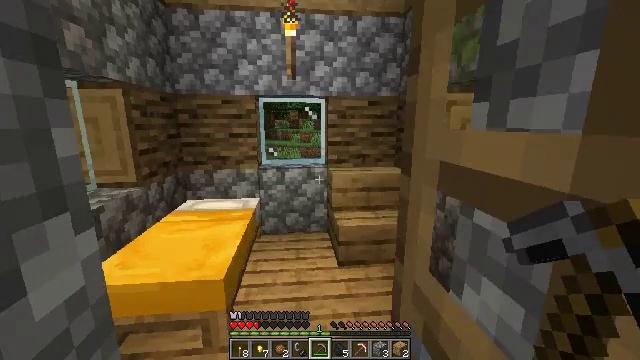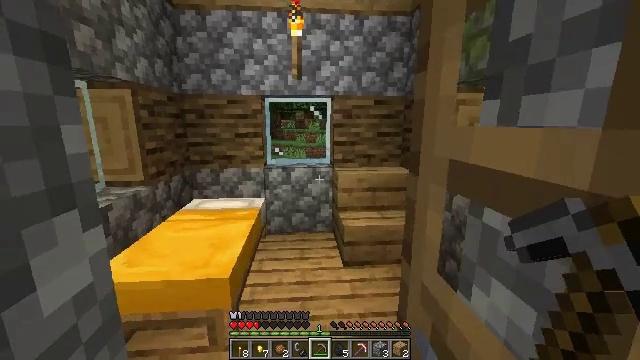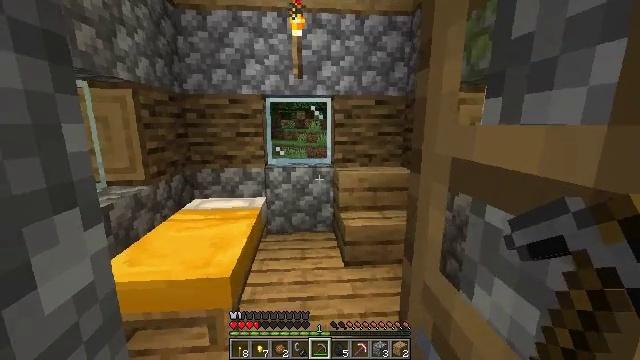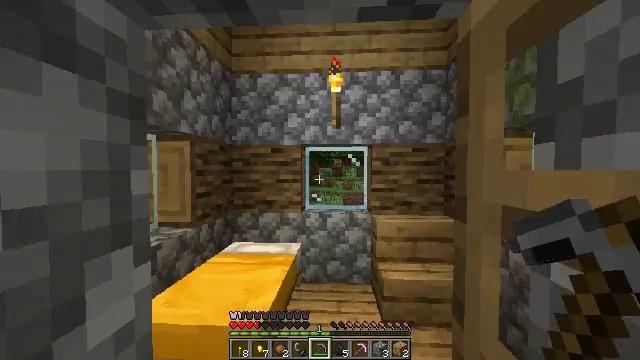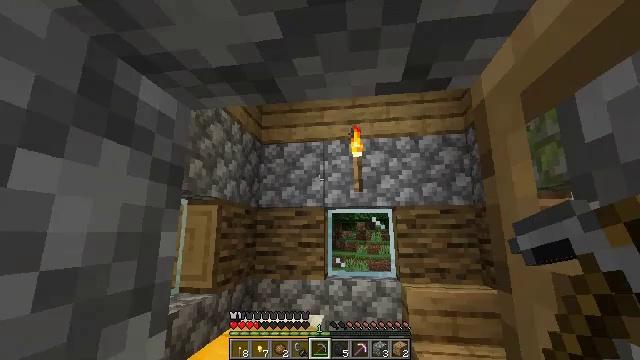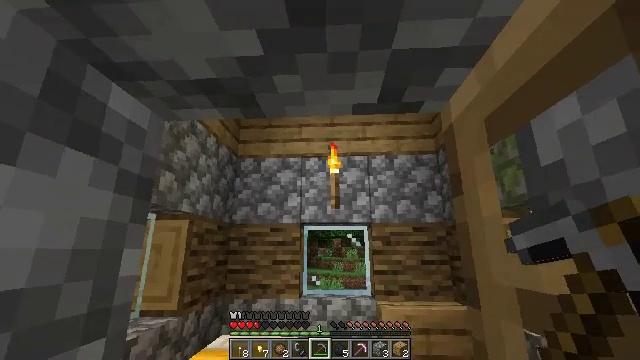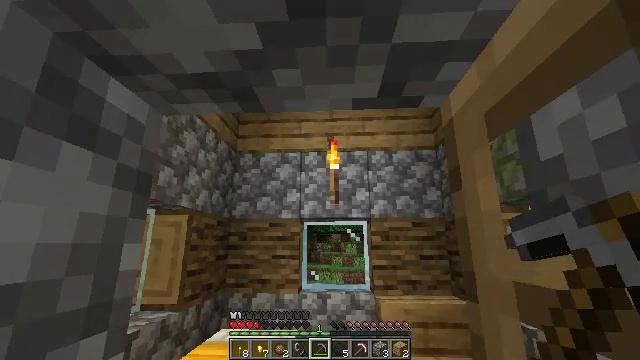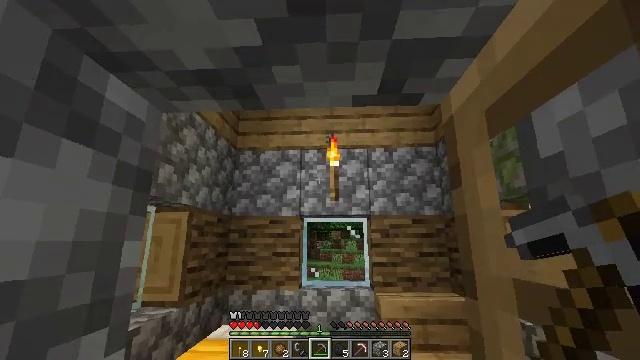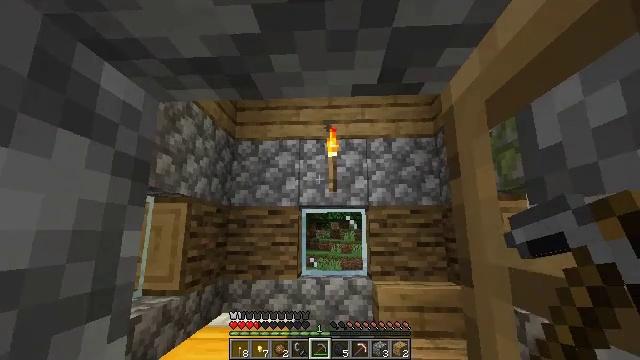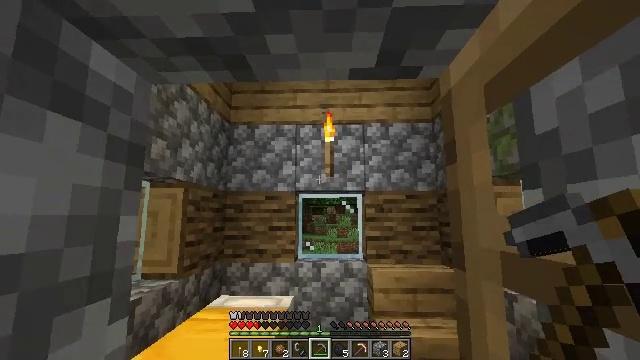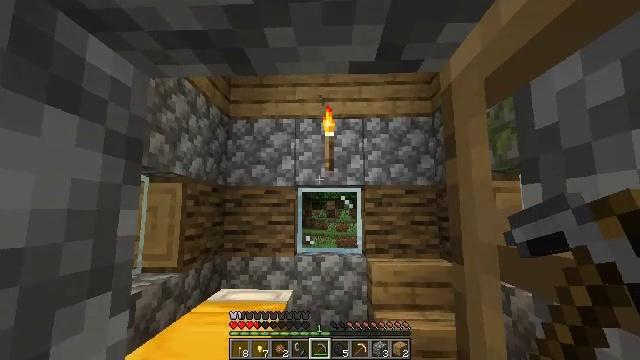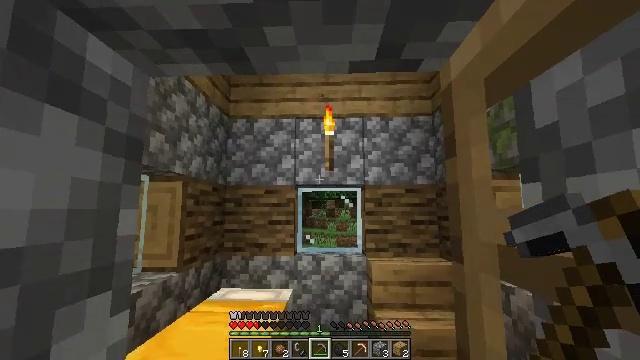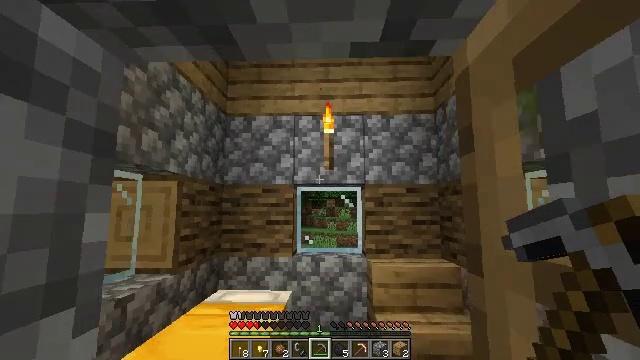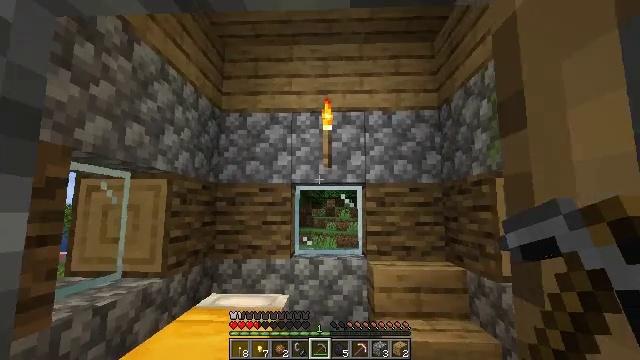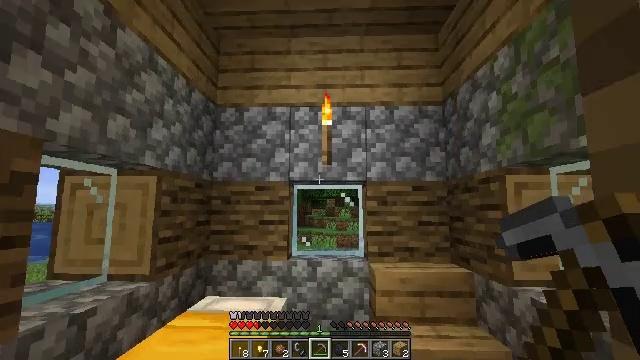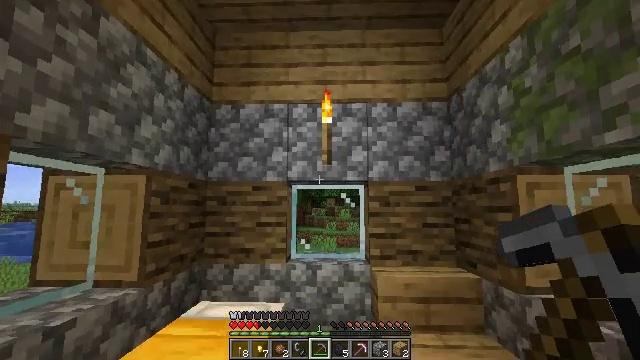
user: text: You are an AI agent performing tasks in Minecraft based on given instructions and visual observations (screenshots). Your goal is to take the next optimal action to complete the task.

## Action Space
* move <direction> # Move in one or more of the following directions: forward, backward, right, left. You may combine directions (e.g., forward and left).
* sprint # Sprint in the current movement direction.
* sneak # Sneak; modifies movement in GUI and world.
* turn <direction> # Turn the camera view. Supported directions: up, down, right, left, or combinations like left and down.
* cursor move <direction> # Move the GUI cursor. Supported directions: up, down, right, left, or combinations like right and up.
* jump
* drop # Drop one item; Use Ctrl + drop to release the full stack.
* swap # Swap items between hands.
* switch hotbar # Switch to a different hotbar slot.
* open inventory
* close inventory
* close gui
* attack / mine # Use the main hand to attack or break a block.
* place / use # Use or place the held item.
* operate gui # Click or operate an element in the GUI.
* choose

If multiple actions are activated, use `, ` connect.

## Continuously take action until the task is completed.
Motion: motion action
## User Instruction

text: Attack the oak stairs to recycle them.
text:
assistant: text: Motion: turn left
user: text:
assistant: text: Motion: no_op
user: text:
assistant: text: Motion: turn left and up
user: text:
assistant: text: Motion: turn left and up
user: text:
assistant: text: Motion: turn right and up
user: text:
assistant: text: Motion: turn down
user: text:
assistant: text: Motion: no_op
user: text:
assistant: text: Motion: turn down
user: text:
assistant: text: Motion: turn down
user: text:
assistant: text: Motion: turn down
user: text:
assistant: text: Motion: no_op
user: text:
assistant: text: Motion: move forward
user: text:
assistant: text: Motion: move forward
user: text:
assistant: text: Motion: move forward
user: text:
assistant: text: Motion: move forward
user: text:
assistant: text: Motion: move forward
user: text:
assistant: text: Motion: move forward, turn right and up
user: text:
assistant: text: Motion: move forward, turn right and up
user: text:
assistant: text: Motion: turn up
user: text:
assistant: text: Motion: turn left and up
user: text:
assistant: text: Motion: turn up
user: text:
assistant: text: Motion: turn right
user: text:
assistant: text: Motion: no_op
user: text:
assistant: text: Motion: no_op
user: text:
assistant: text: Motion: no_op
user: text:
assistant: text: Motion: no_op
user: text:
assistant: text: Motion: no_op
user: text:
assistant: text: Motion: no_op
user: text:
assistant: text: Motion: no_op
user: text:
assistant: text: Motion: no_op